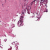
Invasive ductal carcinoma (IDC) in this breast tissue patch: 0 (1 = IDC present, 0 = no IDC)